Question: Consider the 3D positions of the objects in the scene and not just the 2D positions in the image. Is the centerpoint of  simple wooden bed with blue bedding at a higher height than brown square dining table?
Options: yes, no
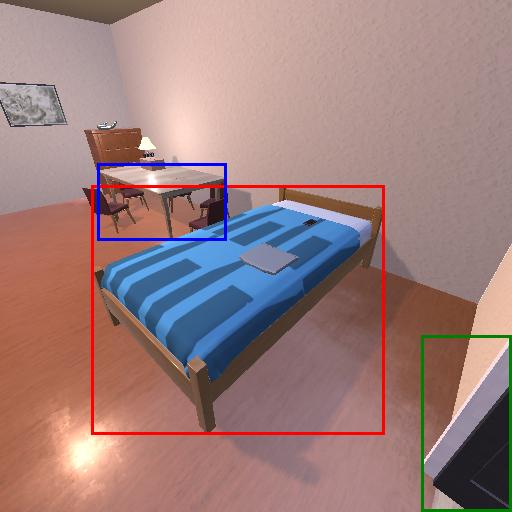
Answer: yes